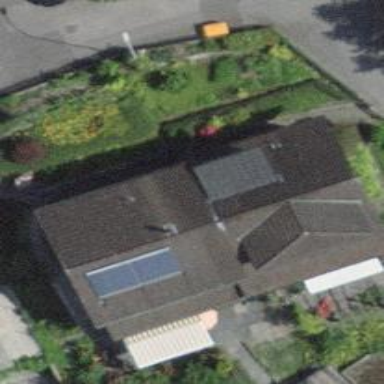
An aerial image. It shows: Semi-detached house.